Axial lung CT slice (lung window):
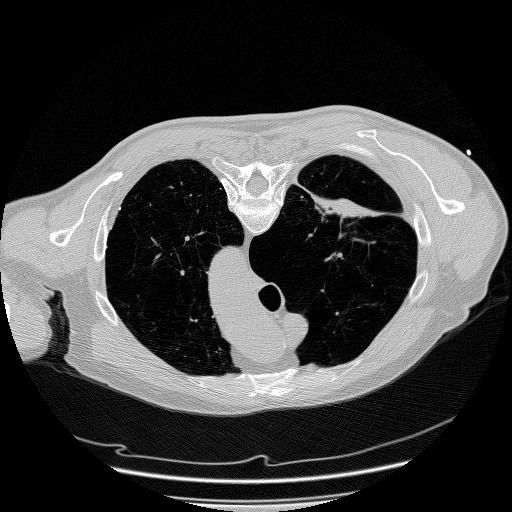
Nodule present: no